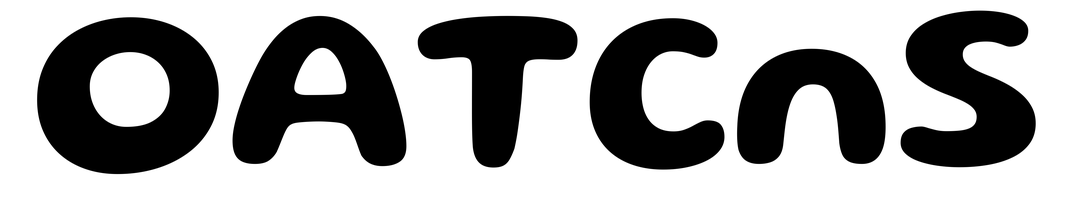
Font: Gluten_SemiBold